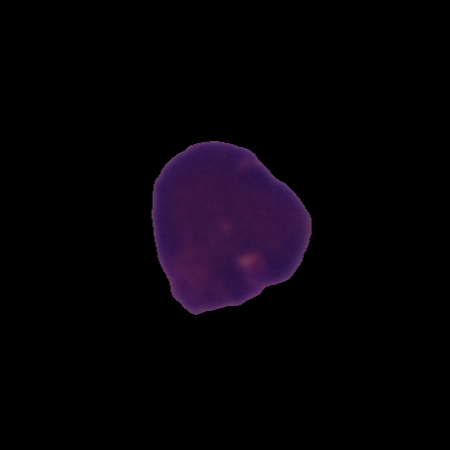
Label: cancer